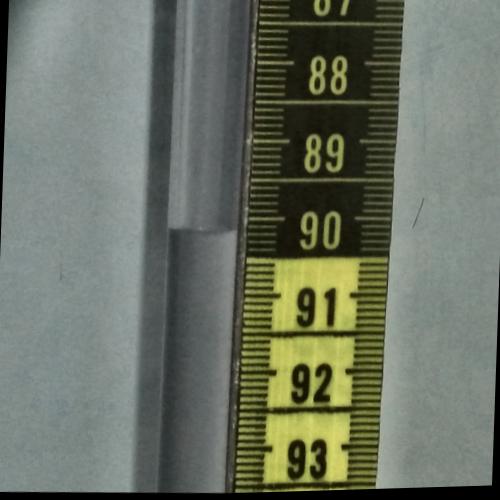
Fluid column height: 90.2 cm